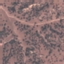
Land use / land cover: HerbaceousVegetation